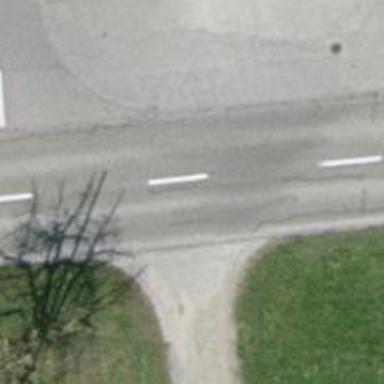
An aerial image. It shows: Tertiary road with asphalt surface.